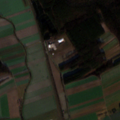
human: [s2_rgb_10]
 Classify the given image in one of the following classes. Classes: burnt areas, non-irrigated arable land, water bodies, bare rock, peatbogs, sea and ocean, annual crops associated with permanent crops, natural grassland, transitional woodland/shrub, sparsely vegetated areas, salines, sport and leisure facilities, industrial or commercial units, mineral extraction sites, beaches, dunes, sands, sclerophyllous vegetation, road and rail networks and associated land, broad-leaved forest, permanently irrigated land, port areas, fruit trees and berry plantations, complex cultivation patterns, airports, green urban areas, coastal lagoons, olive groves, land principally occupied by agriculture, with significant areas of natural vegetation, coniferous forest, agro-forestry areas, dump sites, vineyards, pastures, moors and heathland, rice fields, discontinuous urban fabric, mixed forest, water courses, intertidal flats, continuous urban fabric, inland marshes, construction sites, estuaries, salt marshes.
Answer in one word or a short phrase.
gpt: non-irrigated arable land, coniferous forest, mixed forest